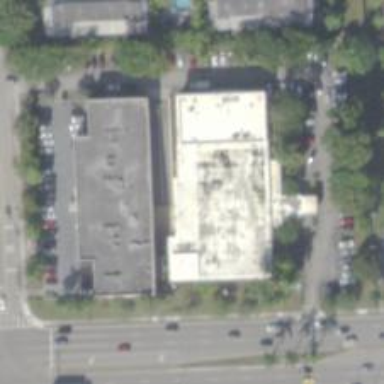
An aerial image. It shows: Clinic.